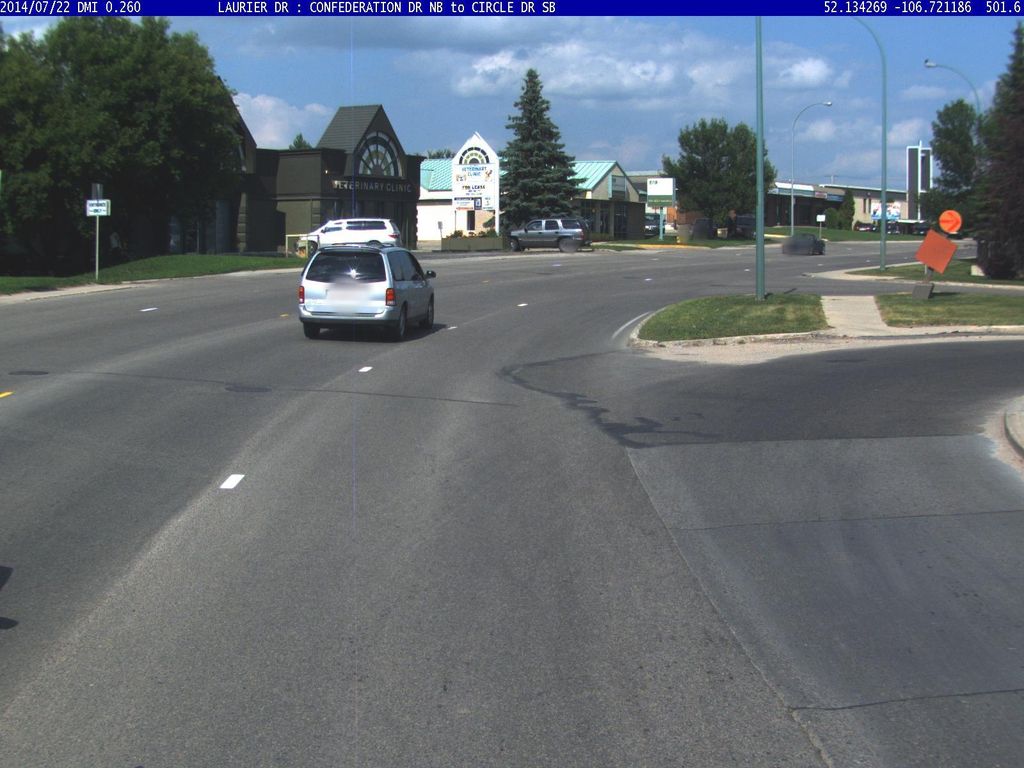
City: saskatoon